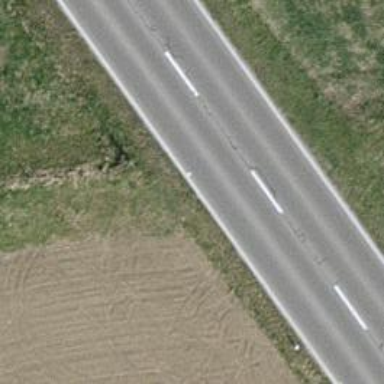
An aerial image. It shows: Primary highway.